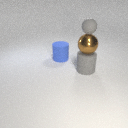
large brown metal sphere above large gray rubber cylinder